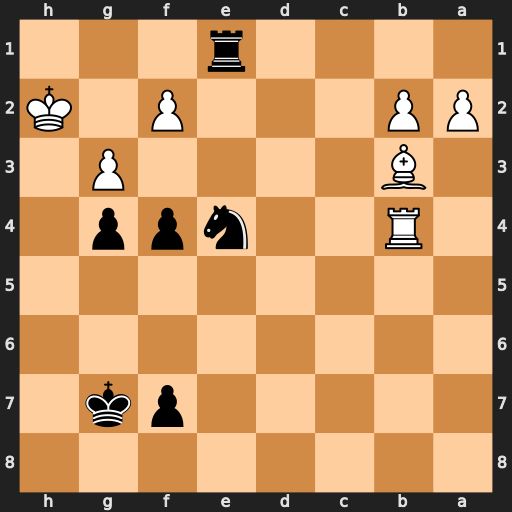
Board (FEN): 8/5pk1/8/8/1R2npp1/1B4P1/PP3P1K/4r3
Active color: b
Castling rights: -
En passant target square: -
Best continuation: f3 Rxe4 Rxe4